Interaction volume radius: 5 \u00c5
Interaction volume height: 15 \u00c5
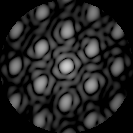
Disorder parameter: 0.1864